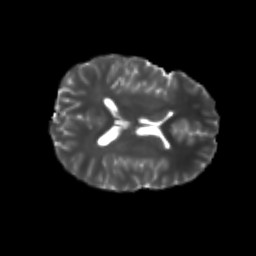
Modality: T2w
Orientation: axial
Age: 20
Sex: male
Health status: healthy
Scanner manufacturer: philips
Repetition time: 7.519 s
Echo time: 0.08821 s